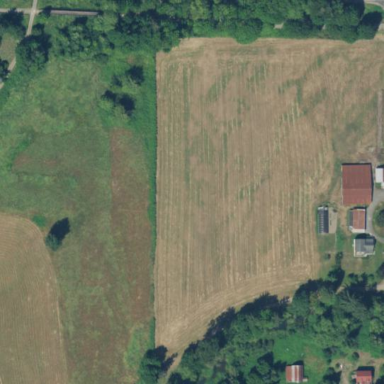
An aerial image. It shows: Agricultural meadow used for cultivating hay crops.